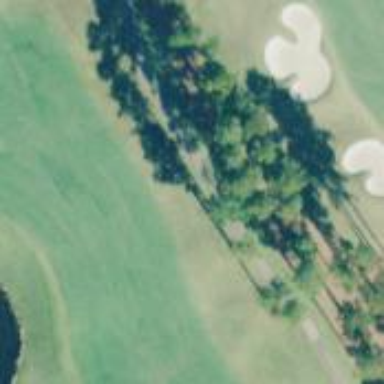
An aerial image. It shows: Service road used as golf cart path.